CT reconstruction: convct
Segmentation target: spine
Patient: M, age 81
ISS stage: Stage 3
Metal implant: no
Axial slice:
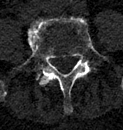
Sagittal slice:
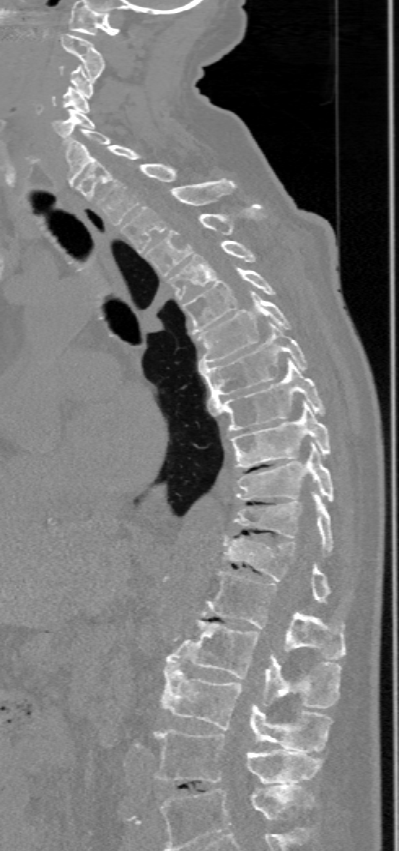